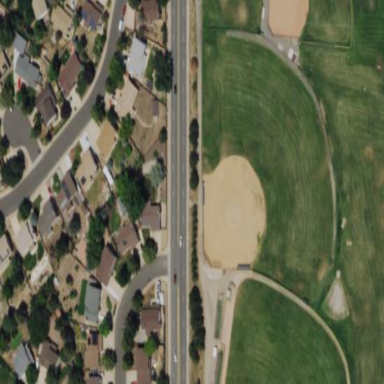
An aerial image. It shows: Baseball pitch for leisure and sports activities.